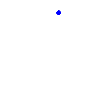
Particle: pion